Interaction volume radius: 5 \u00c5
Interaction volume height: 15 \u00c5
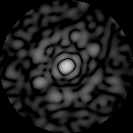
Disorder parameter: 0.8172